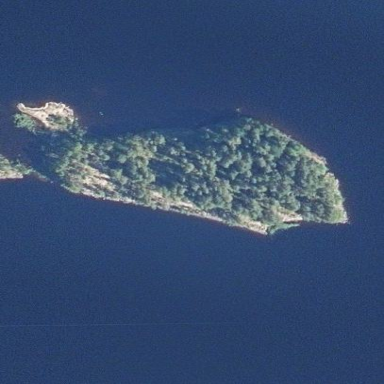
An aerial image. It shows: Islet surrounded by woodland.